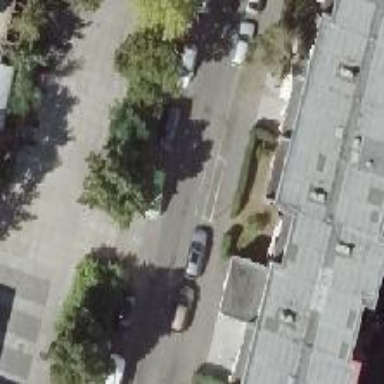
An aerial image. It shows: Concrete footway.